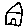
Label: house